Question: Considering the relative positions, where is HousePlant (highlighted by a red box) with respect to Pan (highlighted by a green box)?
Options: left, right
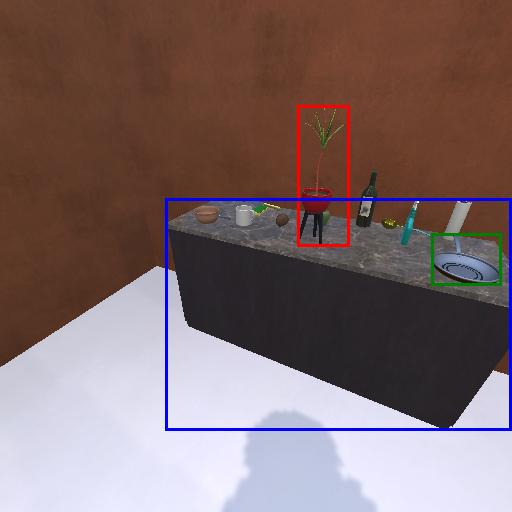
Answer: left